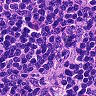
Metastatic tissue present: no